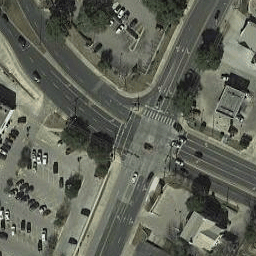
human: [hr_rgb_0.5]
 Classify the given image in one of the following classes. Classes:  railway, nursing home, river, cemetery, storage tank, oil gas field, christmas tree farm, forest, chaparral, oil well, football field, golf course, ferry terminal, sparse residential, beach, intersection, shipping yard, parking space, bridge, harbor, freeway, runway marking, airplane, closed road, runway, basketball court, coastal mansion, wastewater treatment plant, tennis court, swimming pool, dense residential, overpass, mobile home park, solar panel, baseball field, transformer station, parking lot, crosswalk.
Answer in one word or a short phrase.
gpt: intersection